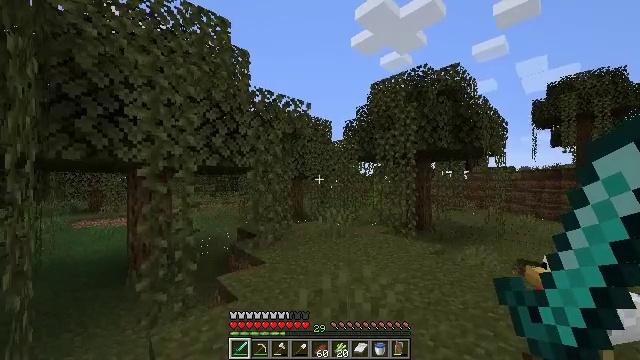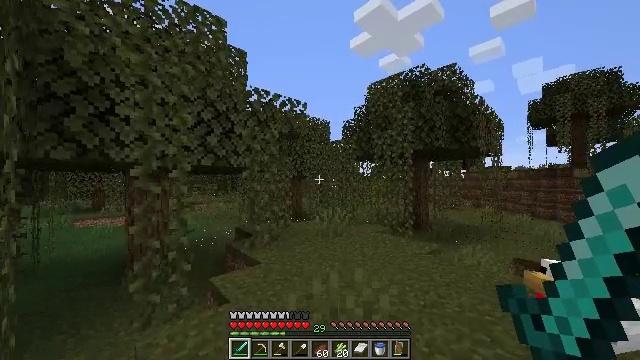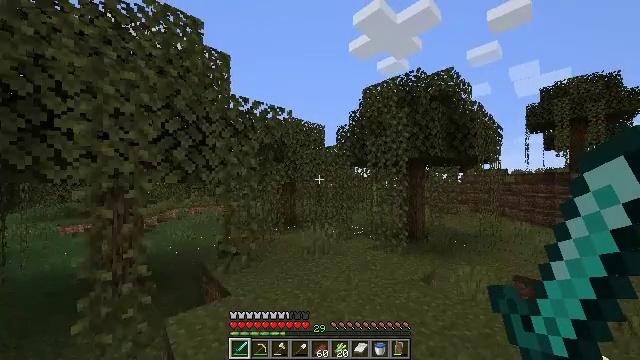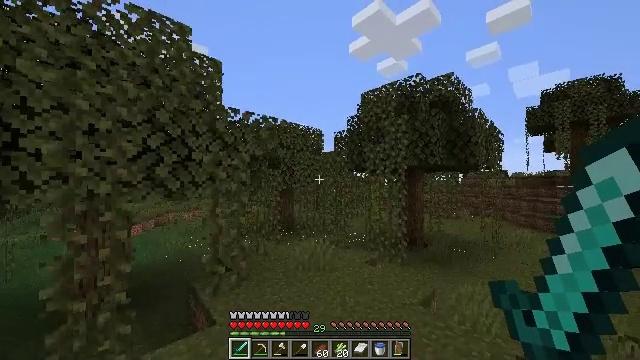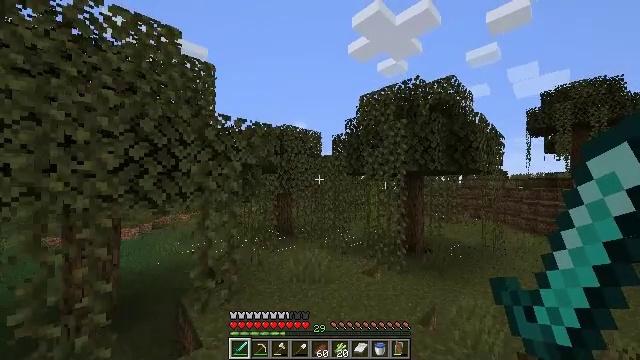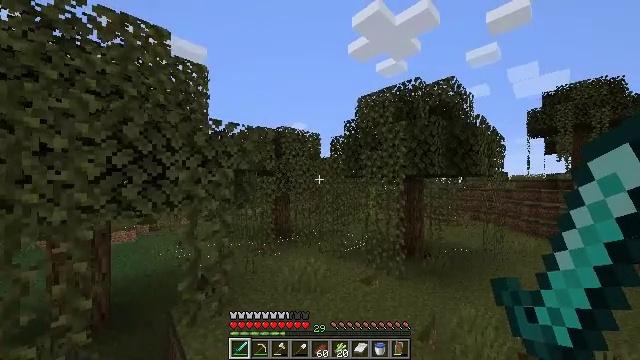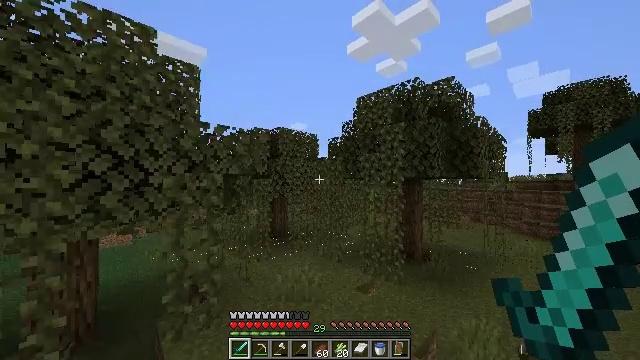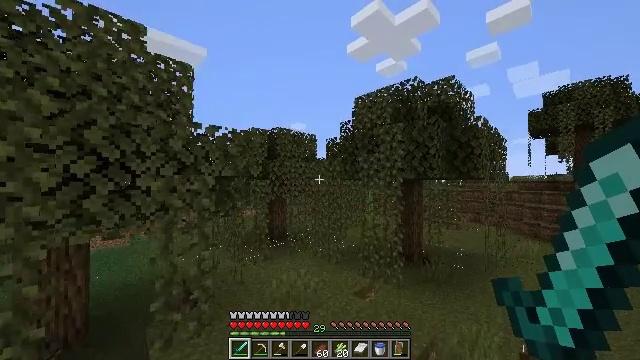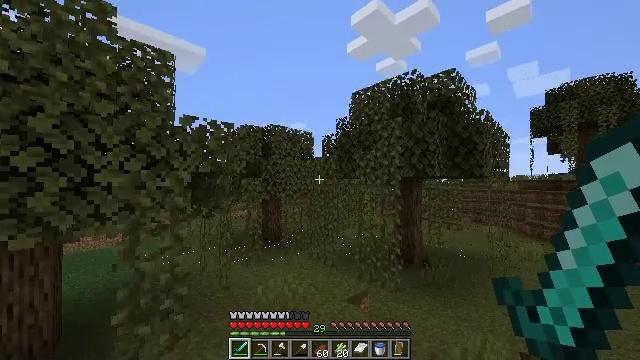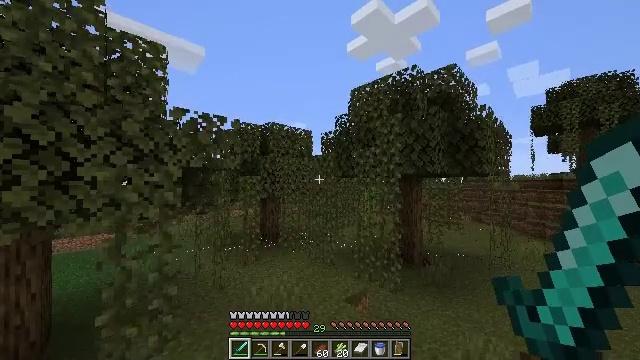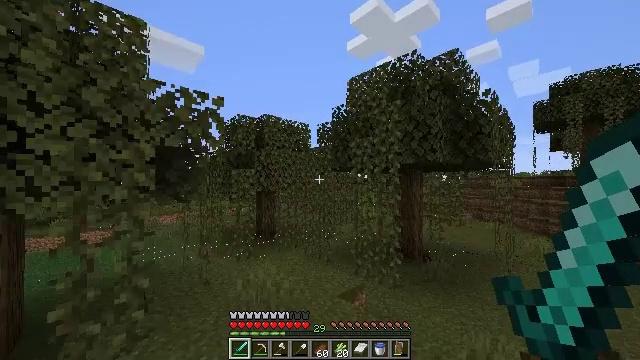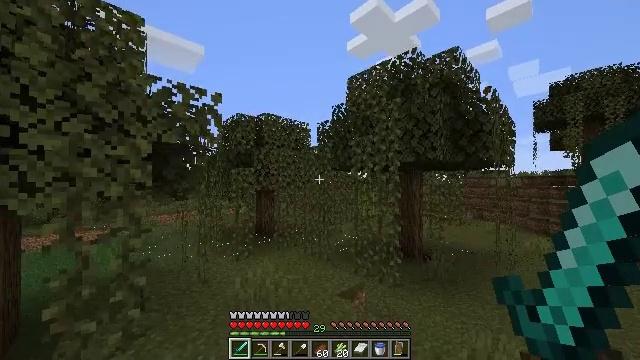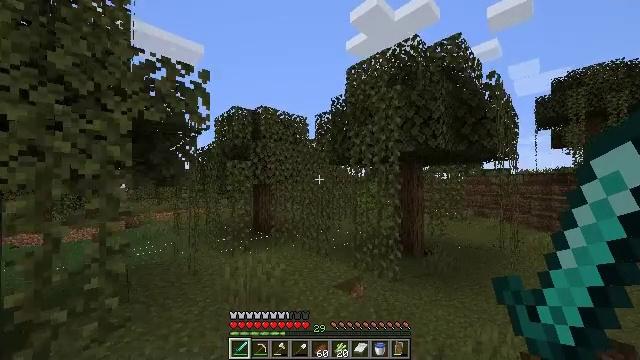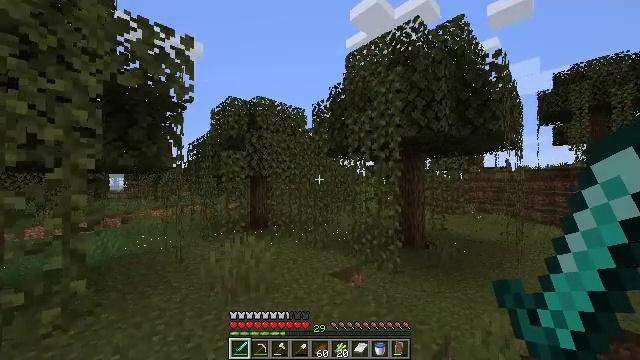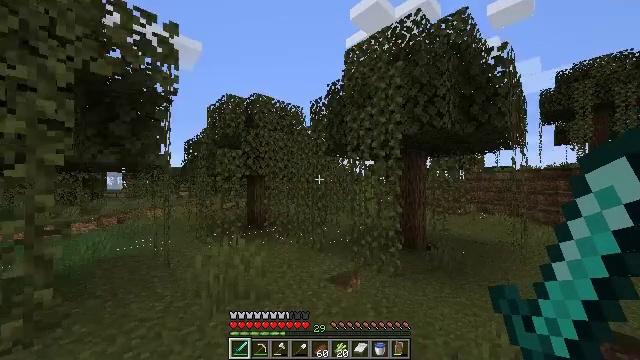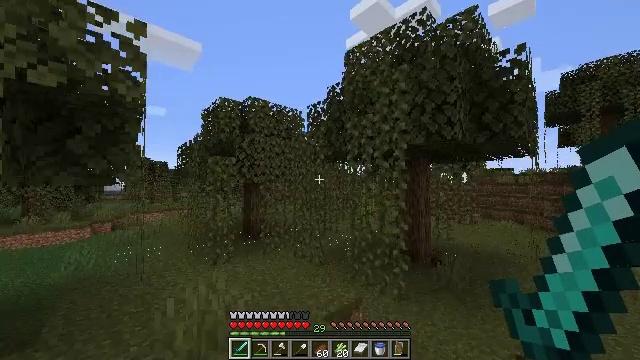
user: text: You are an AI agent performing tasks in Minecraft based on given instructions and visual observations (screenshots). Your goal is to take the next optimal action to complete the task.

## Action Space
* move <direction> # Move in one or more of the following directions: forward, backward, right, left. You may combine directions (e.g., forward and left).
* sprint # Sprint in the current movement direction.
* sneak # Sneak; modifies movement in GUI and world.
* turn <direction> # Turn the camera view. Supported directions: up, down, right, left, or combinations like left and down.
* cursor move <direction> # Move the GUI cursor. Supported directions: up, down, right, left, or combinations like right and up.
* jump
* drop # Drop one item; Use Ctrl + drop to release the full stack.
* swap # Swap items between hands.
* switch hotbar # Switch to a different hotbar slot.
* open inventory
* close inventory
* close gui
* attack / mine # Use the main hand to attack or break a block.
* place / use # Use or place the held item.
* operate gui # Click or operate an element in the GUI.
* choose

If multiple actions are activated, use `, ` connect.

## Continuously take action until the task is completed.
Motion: motion action
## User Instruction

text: Gather sugar cane for crafting.
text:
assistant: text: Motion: move forward and move right, sprint, jump
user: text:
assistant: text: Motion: move forward and move right, sprint, jump
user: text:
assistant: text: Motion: move forward and move right, sprint, jump
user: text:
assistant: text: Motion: move forward and move right, sprint, jump
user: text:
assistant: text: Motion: move forward and move right, sprint, jump
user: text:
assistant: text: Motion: move forward and move right, sprint, jump
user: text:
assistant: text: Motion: move forward, sprint, jump
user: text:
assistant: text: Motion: move forward, sprint, jump
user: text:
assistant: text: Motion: move forward, sprint, jump
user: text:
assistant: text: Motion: move forward, sprint, jump
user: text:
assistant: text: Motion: move forward, sprint, jump
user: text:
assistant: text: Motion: move forward, sprint, jump
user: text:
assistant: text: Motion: move forward, sprint, jump
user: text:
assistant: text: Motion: move forward, sprint, jump
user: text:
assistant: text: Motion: move forward, sprint, jump
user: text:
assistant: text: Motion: move forward and move right, sprint, jump
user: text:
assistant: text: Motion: move forward and move right, sprint, jump
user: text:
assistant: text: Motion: move forward and move right, sprint, jump
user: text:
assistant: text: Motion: move forward and move right, sprint, jump
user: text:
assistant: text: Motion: move forward, sprint, jump
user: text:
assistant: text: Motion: move forward, sprint, jump
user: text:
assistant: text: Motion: move forward, sprint, jump
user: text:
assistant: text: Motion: move forward, sprint, jump
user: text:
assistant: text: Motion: move forward, sprint, jump
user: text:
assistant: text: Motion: move forward, sprint, jump
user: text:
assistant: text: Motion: move forward, sprint, jump
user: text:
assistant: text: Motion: move forward, sprint, jump
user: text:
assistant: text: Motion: move forward, sprint, jump
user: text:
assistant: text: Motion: move forward, sprint, jump
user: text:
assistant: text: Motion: move forward, sprint, jump